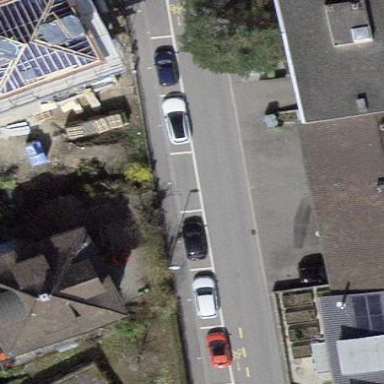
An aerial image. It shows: Parking lane for vehicles.